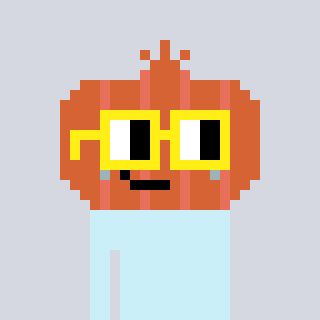
a pixel art character with square yellow glasses, a onion-shaped head and a redpinkish-colored body on a cool background